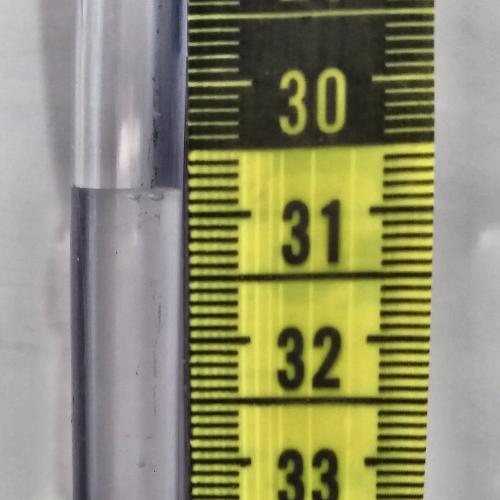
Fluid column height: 30.8 cm